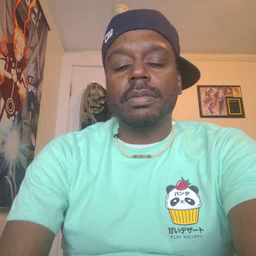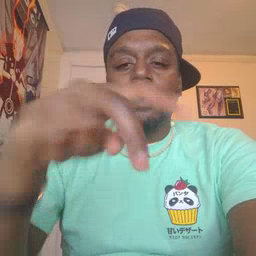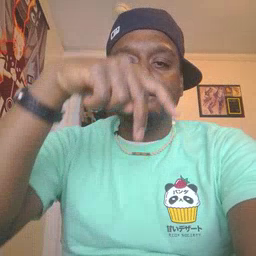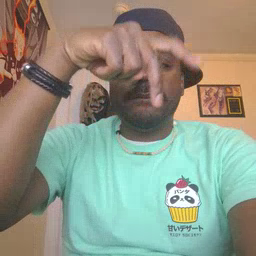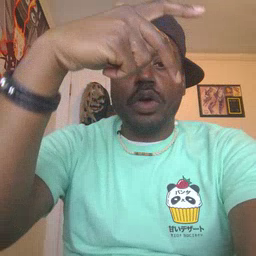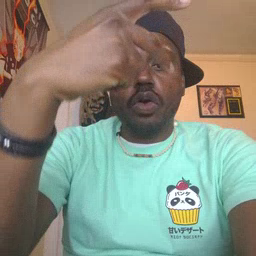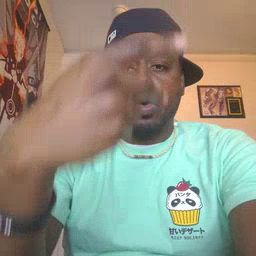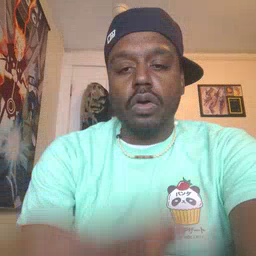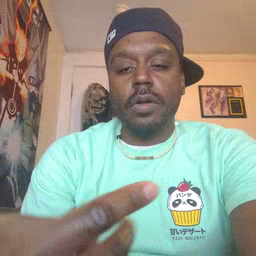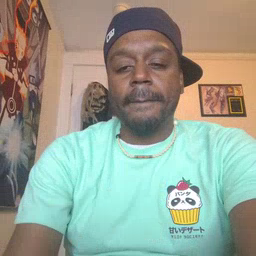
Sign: fall